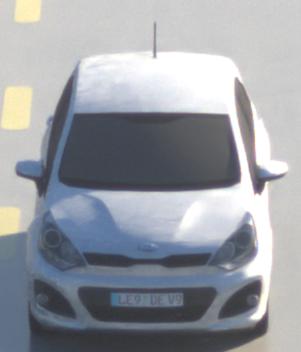
Make: KIA
Model: Rio 1.2
Detailed model: Rio (UB)
Model produced from: 2011/09
Model produced until: 2015/01
Doors: 3
Color: white
Road condition: wet road
Daytime: sunrise or sunset
Contrast: medium contrast